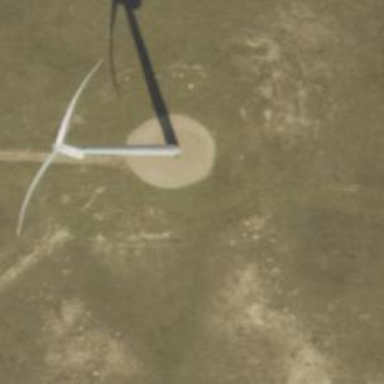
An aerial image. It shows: Wind power generator with wind turbines.